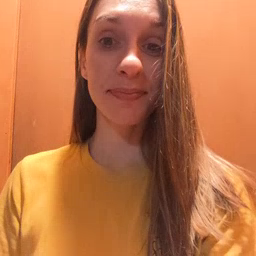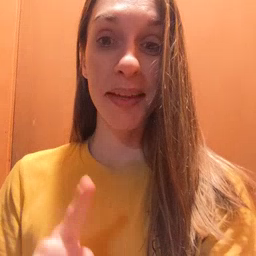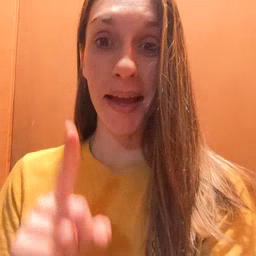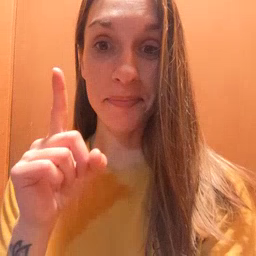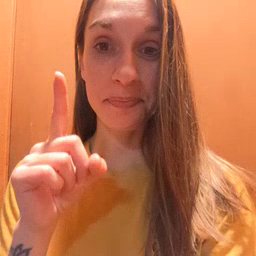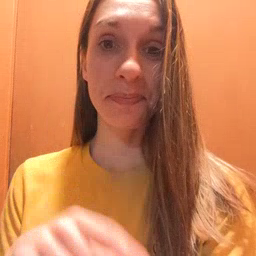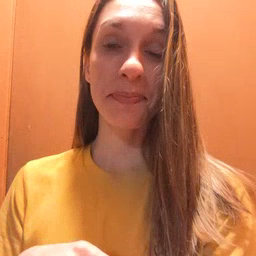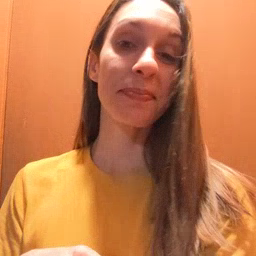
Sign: up